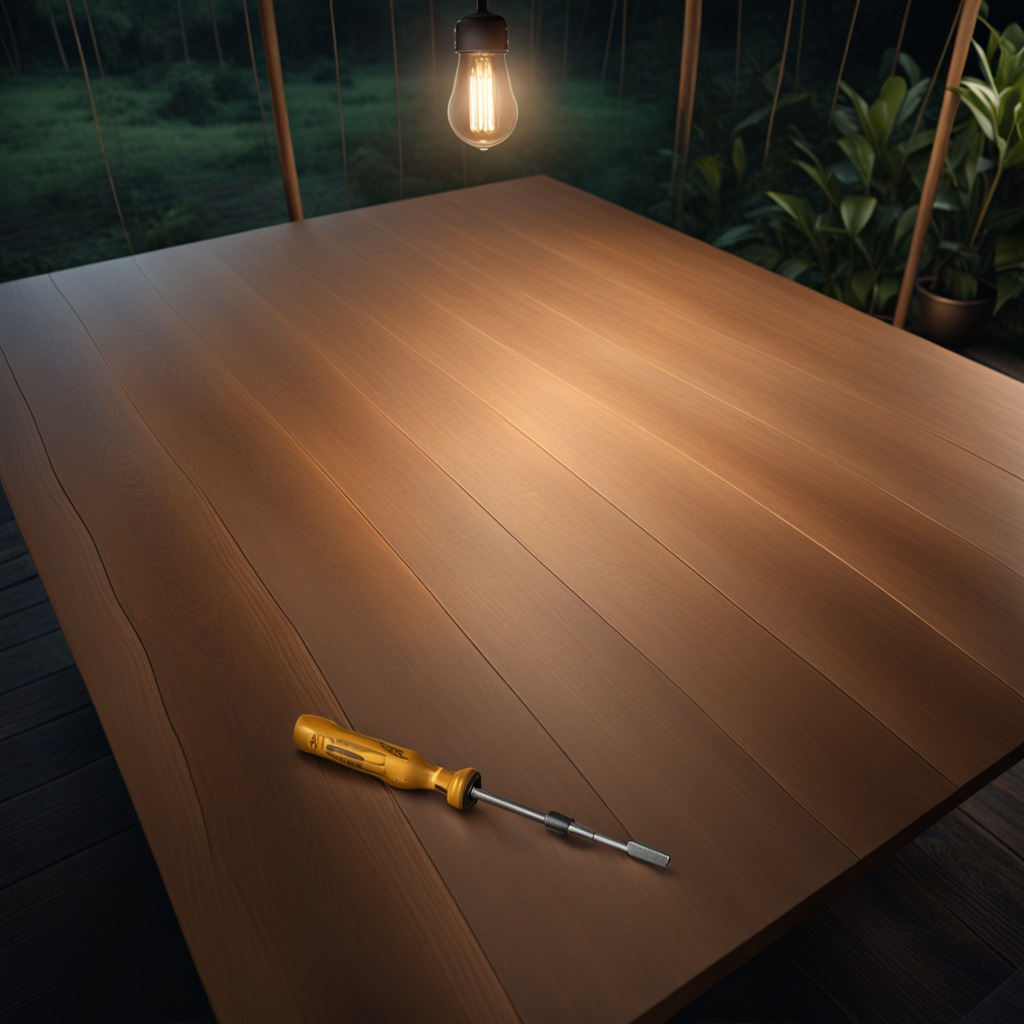
A screwdriver lies on the wooden table inside a jungle field workshop tent at night.